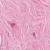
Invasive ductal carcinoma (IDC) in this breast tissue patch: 0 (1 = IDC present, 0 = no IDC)